Interaction volume radius: 5 \u00c5
Interaction volume height: 20 \u00c5
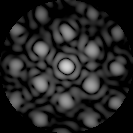
Disorder parameter: 0.4052